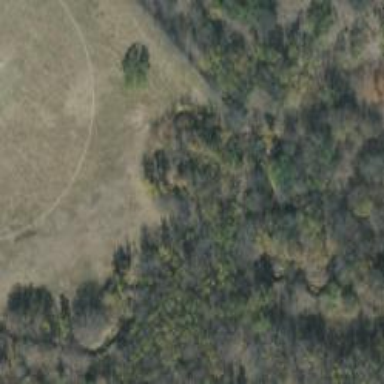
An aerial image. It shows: Disc golf basket.